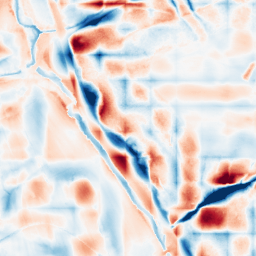
Category: wavelet
Decomposition family: wavelet_biorthogonal
Decomposition parameters: wavelet: bior2.4
level: 5
Upsampling method: bspline
Upsampling parameters: scale: 2
Upsampling scale: 2